Interaction volume radius: 10 \u00c5
Interaction volume height: 40 \u00c5
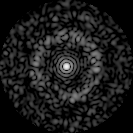
Disorder parameter: 0.8354